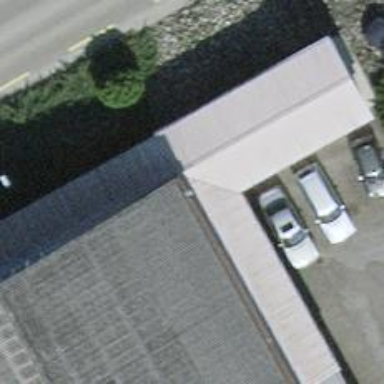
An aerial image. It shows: Motorcycle shop.